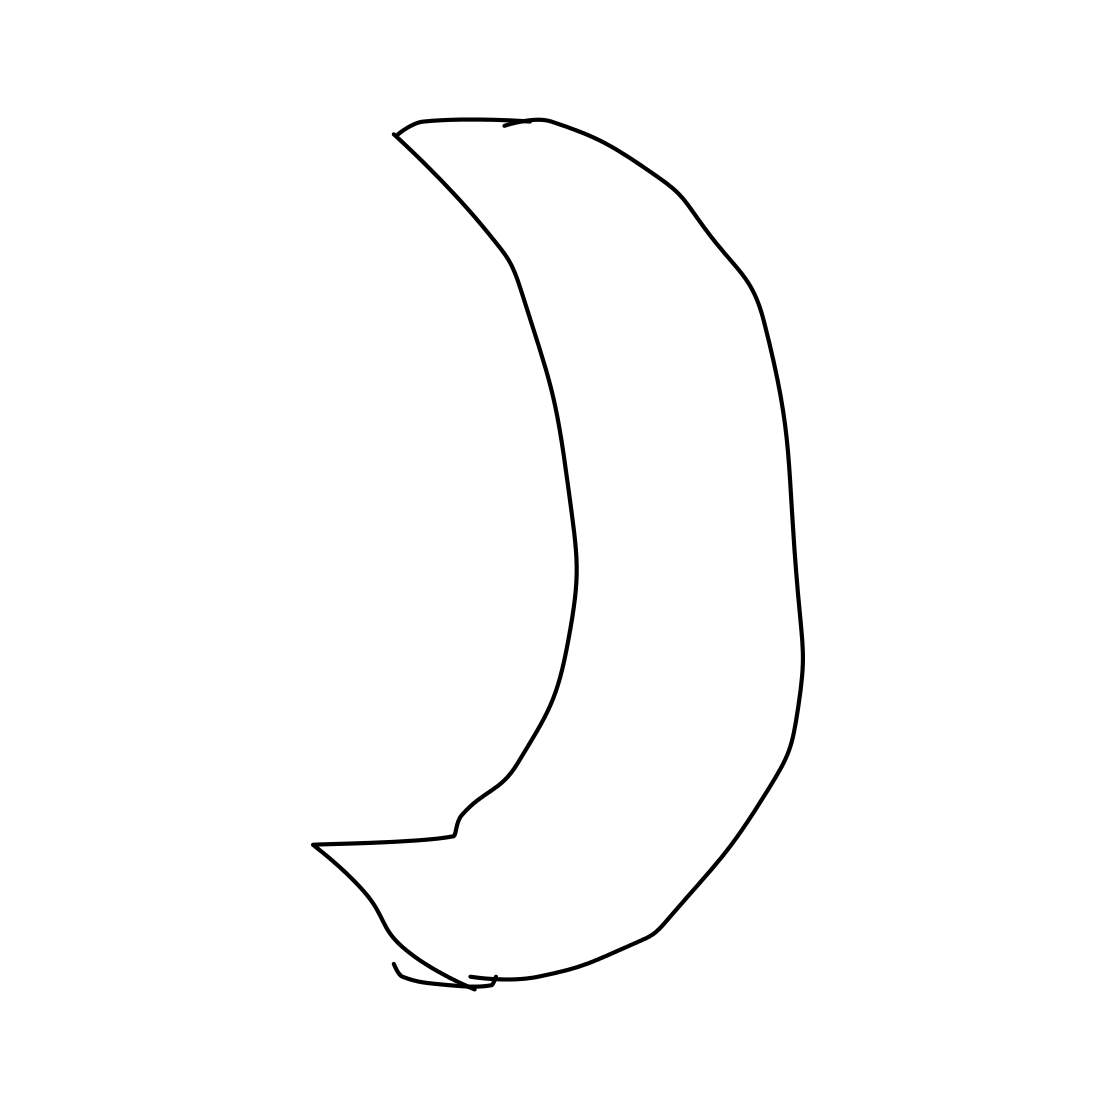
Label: moon